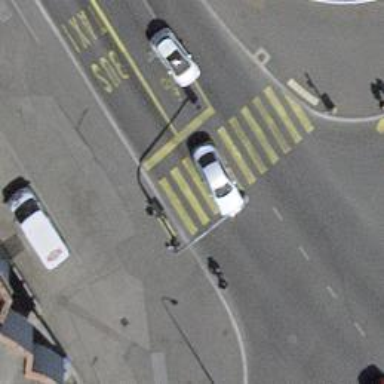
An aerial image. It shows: Crossing with traffic signals.